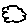
Label: cloud